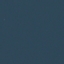
Land use / land cover: SeaLake